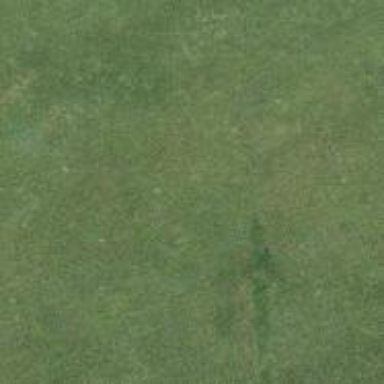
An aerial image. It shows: Golf hole.